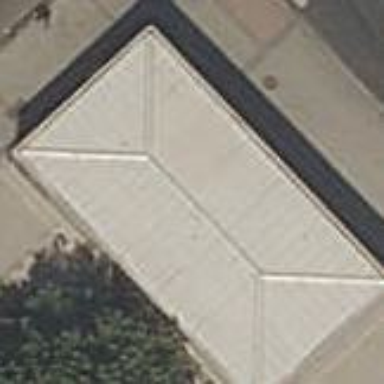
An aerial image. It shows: Subway entrance with roof.